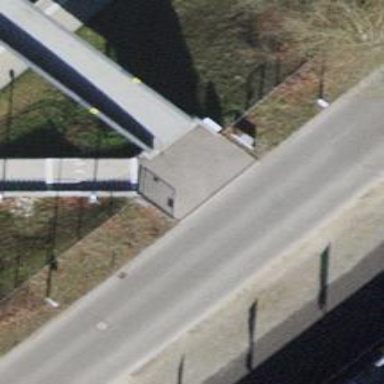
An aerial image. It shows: Footway bridge with metal surface.